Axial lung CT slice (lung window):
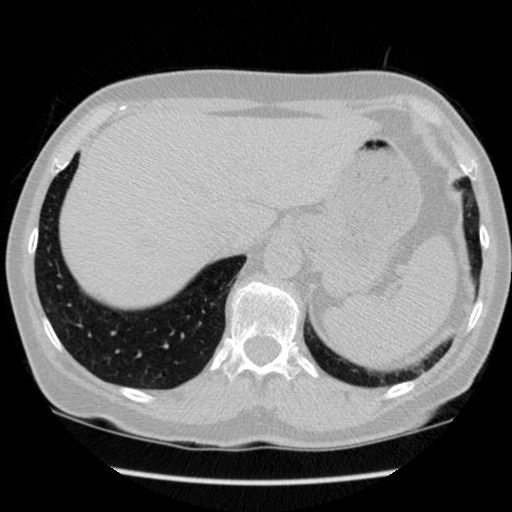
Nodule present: no